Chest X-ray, AP view. Patient: 57 years old, sex M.
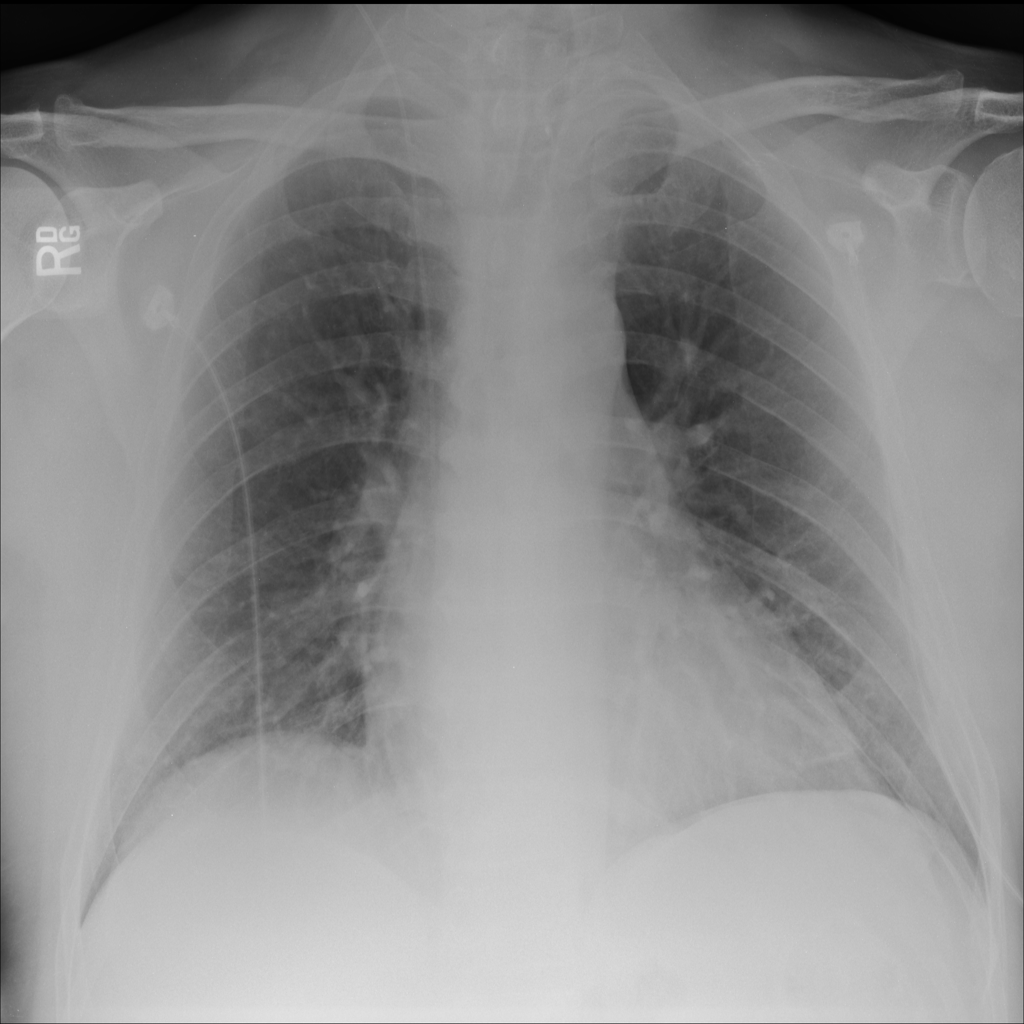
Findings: No Finding